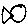
Label: fish